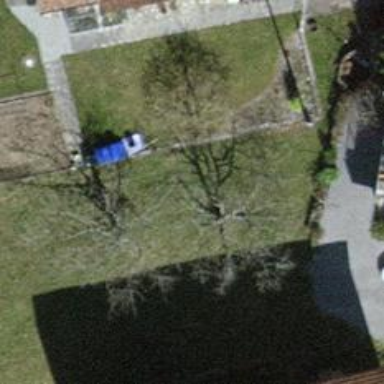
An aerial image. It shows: Urban tree adds touch of nature to the surroundings.